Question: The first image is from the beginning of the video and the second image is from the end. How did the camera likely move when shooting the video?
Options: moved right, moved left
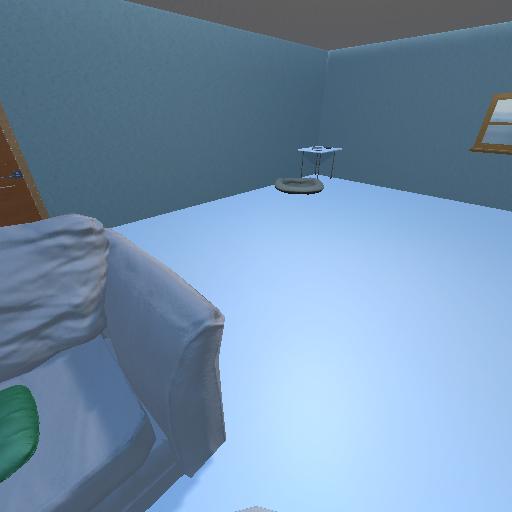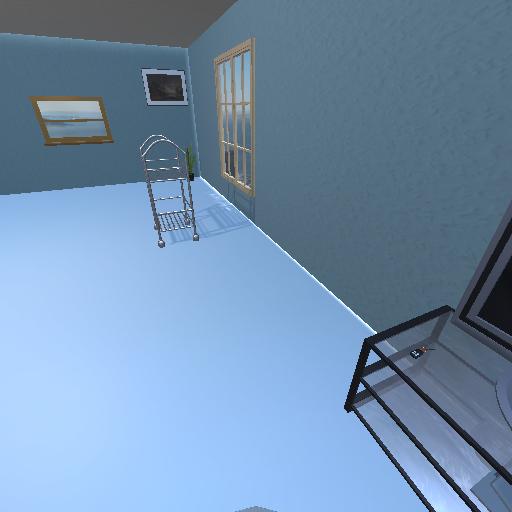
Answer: moved right